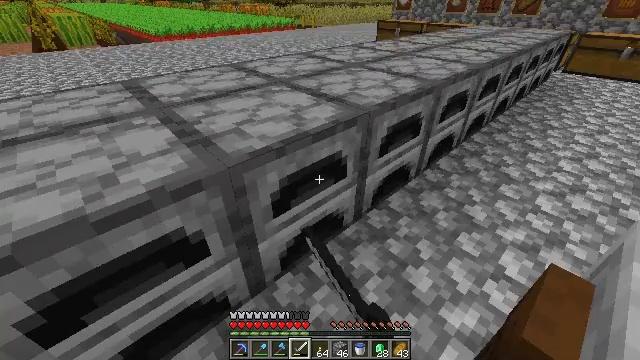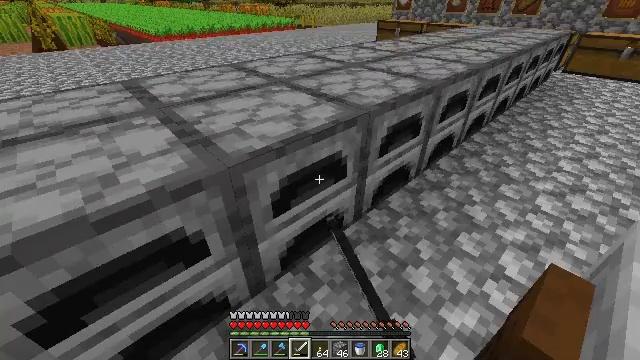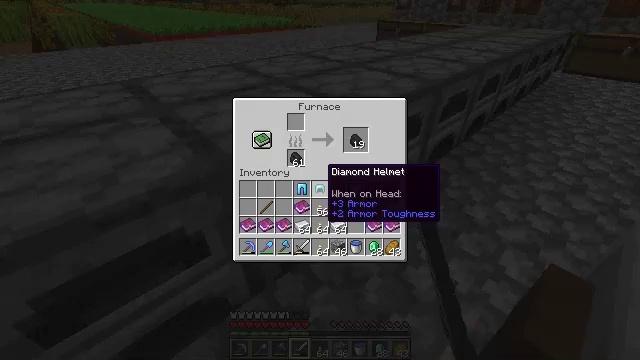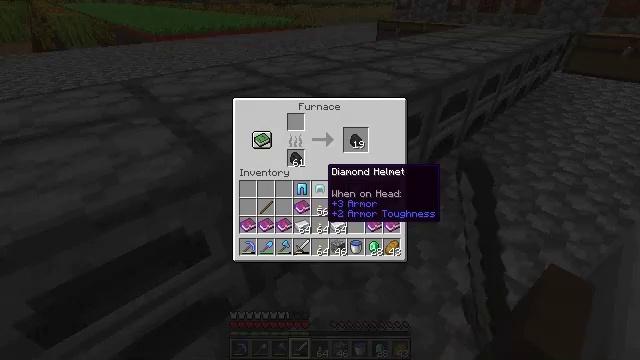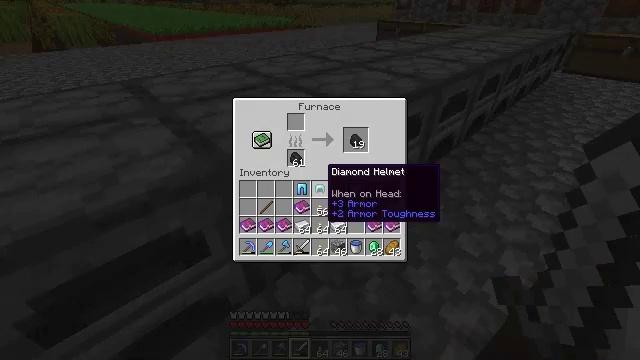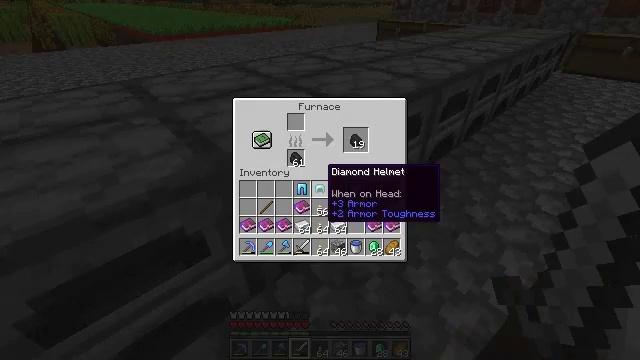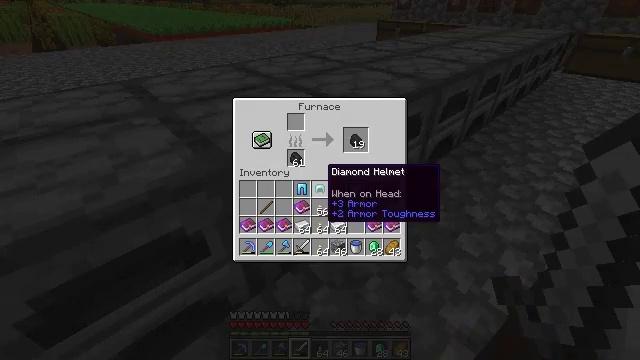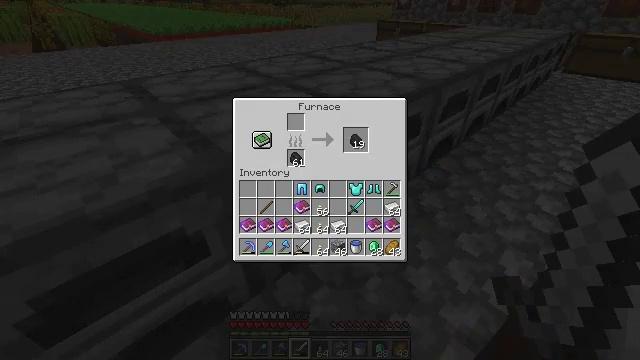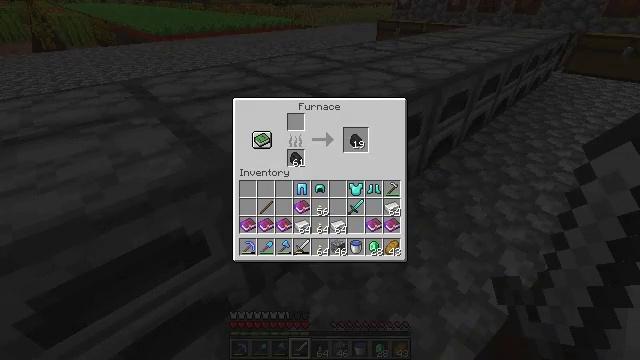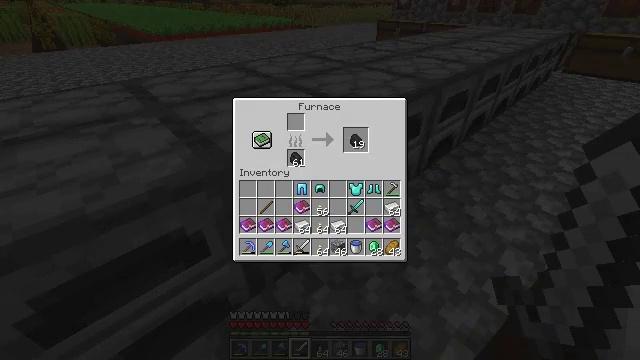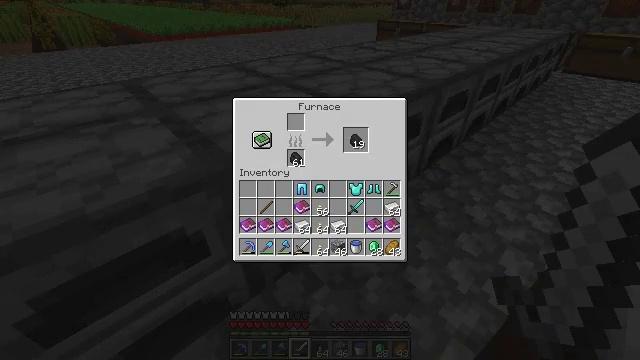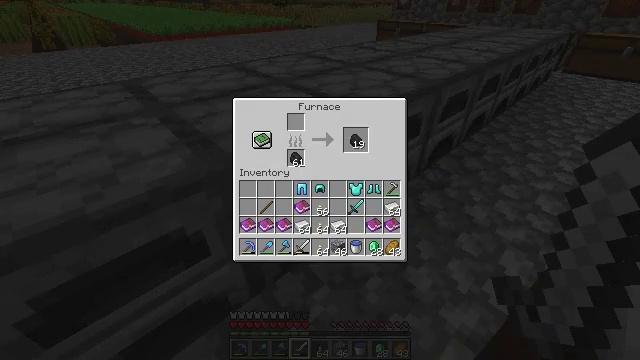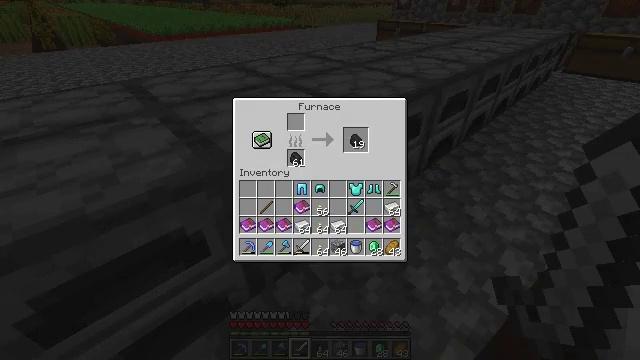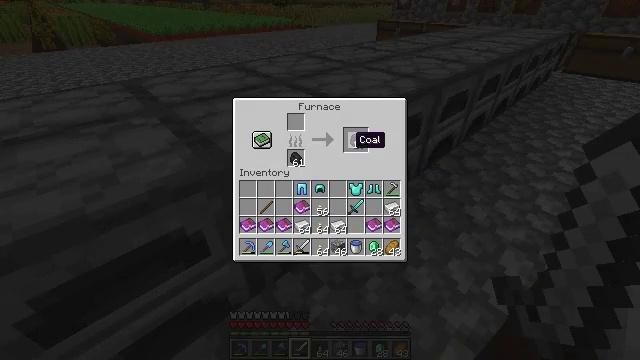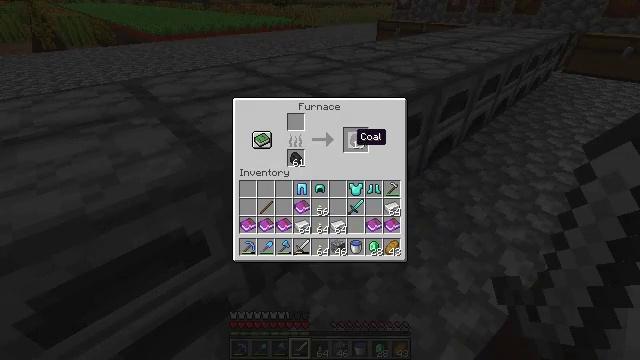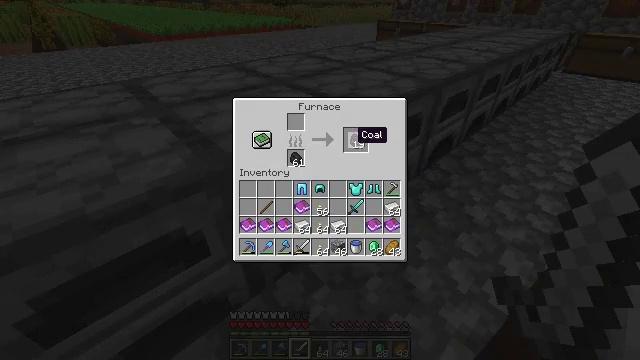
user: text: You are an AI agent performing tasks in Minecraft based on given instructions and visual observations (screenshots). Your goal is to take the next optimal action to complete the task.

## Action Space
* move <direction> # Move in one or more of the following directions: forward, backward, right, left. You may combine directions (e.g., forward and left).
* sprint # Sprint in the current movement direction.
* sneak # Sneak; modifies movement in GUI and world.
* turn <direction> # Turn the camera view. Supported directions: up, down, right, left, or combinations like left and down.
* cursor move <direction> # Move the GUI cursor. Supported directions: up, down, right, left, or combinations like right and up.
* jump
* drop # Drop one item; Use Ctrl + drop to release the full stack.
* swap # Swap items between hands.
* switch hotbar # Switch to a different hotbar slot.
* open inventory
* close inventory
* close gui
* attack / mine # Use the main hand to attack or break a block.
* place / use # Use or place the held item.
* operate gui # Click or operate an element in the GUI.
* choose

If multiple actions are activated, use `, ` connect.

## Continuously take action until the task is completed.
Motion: motion action
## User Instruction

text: Craft coal.
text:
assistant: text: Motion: no_op
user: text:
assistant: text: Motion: open gui
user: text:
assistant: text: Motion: no_op
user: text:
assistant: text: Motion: no_op
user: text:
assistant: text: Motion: no_op
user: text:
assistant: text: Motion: no_op
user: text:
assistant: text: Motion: no_op
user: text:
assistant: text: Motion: no_op
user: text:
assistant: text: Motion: no_op
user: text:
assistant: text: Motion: no_op
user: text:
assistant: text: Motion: cursor move right and up
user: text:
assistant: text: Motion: cursor move up
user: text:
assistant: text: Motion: no_op
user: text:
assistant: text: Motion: no_op
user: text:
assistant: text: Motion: no_op
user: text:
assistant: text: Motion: sneak
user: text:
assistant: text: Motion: sneak
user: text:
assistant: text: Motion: sneak, operate gui
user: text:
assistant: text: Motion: sneak, operate gui
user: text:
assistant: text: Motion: sneak, operate gui
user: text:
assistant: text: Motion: sneak
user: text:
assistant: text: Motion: sneak
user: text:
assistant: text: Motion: sneak